Field crop: maize
Growth stage: 2
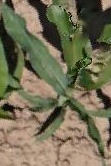
Species: maize